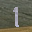
Label: 1